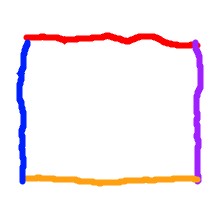
Shape: rectangle